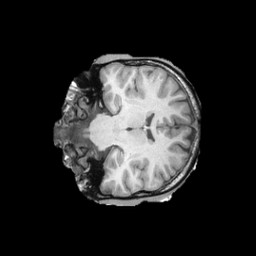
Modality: T1w
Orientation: coronal
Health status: ill
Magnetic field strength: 3 T